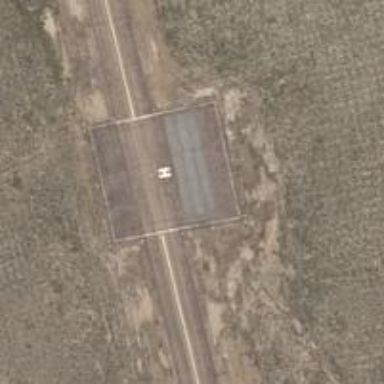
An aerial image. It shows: Image showing helipad at airport.